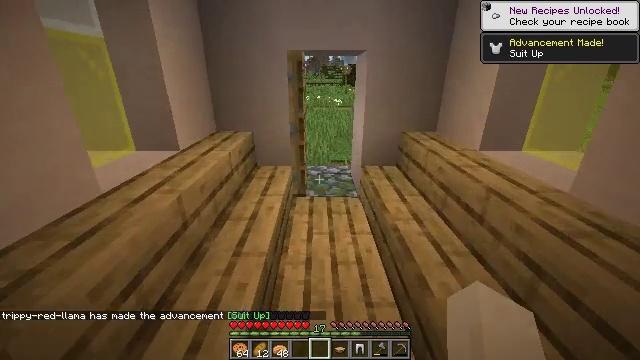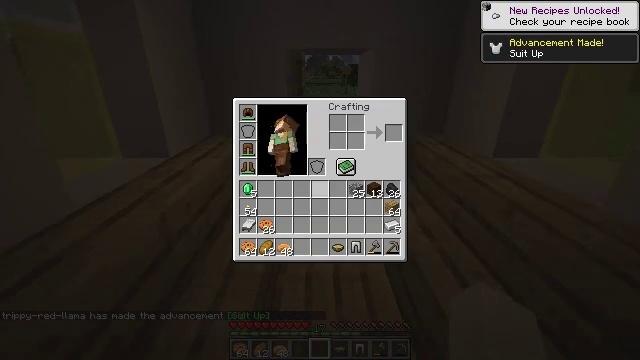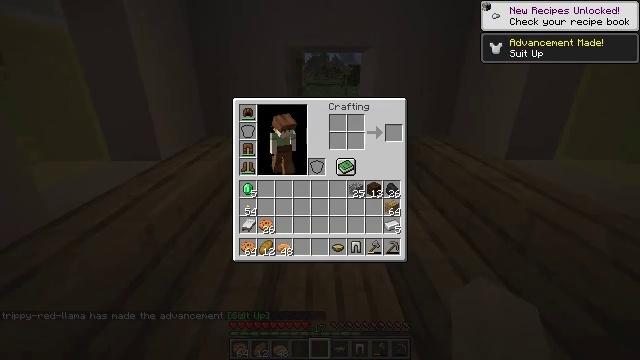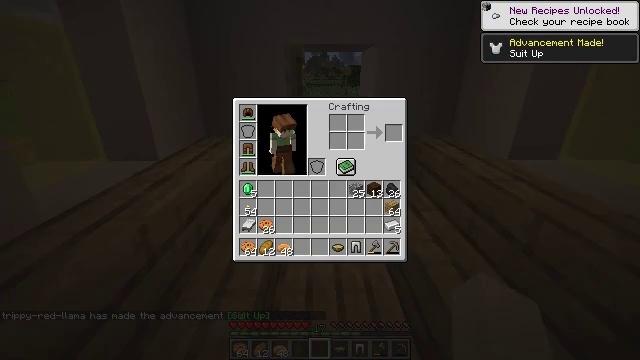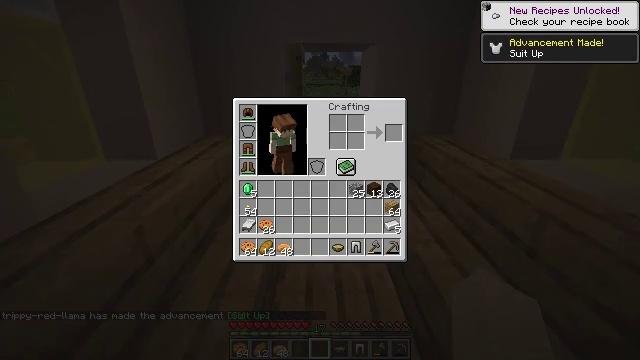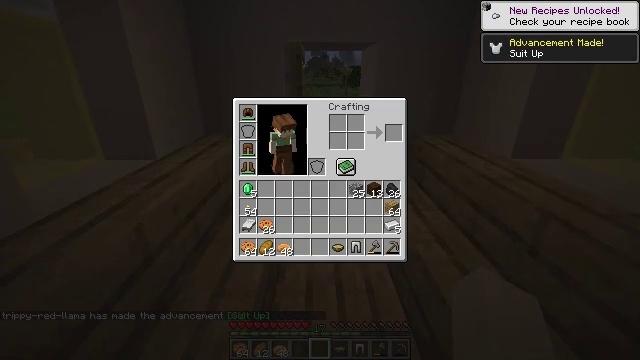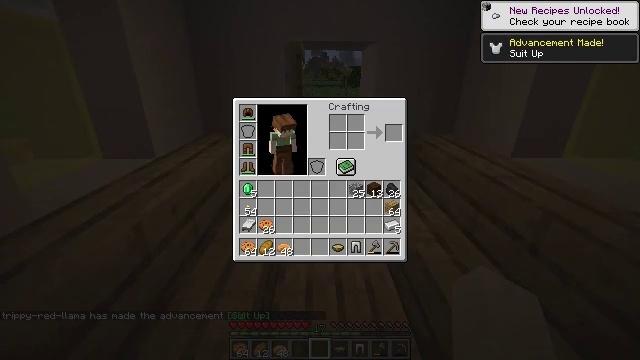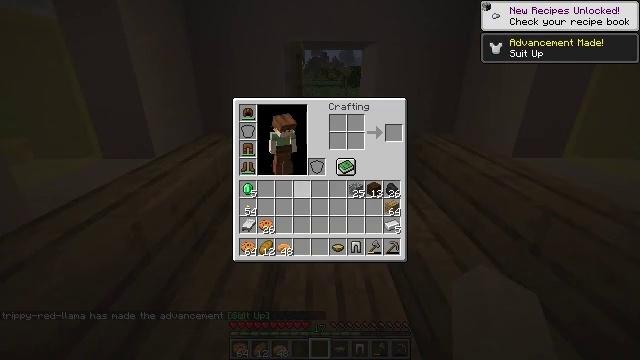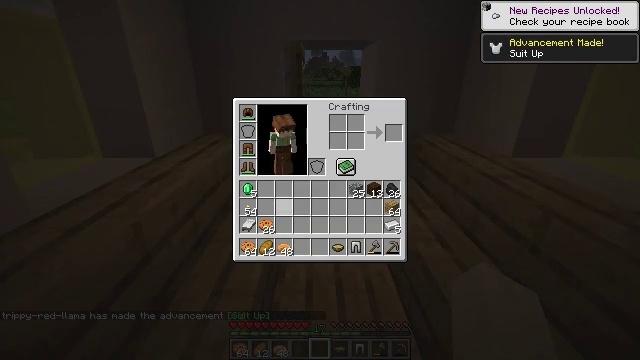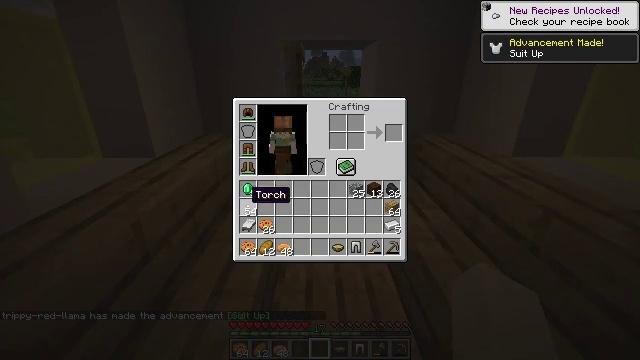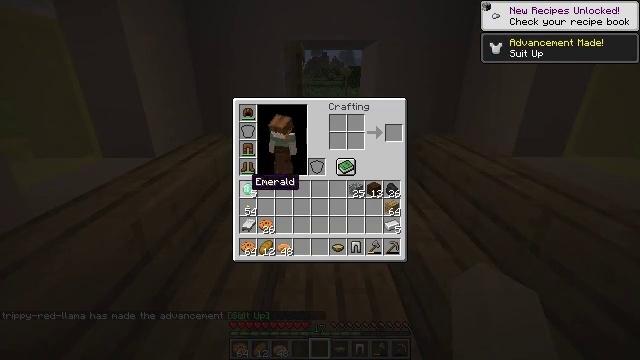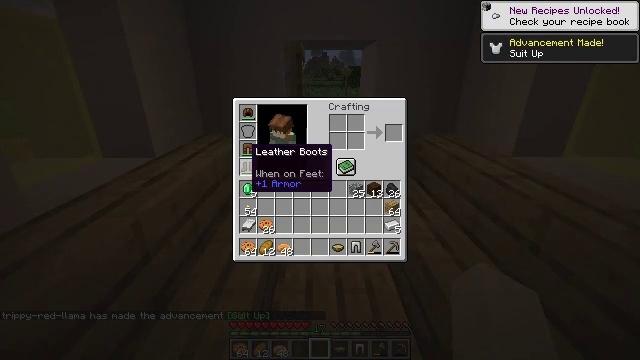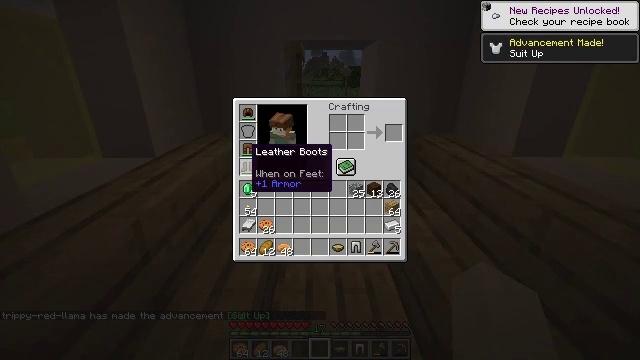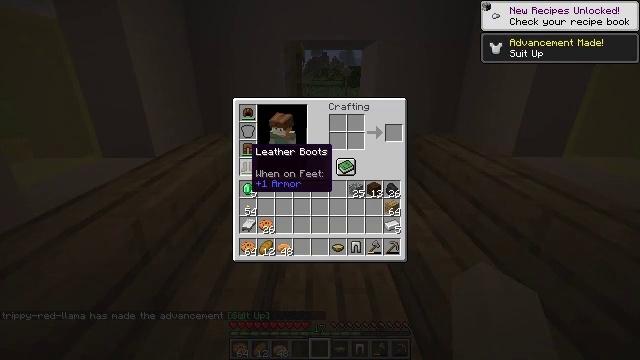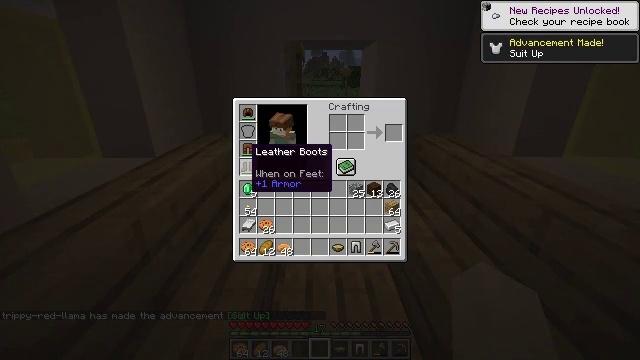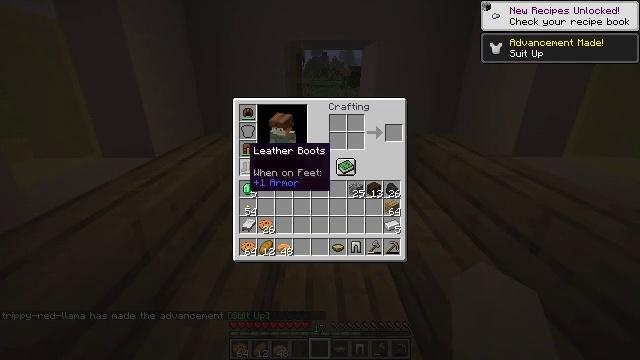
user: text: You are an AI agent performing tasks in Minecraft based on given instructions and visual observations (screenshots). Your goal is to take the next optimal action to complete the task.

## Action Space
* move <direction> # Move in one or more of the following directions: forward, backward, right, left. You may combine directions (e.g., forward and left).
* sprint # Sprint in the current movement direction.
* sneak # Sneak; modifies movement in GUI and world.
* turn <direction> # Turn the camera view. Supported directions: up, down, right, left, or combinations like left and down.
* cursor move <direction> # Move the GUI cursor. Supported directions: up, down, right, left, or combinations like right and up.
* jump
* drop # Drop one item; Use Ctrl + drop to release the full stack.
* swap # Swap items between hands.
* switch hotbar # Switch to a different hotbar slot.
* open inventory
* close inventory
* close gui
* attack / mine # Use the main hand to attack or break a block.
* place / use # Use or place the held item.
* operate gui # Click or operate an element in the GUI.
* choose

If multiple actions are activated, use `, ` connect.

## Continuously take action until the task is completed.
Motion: motion action
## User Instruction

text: Drop leather leggings.
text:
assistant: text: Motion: move forward, close inventory
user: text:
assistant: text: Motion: move forward, close inventory
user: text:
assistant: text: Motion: move forward, close inventory
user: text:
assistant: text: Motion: open gui
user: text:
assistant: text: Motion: no_op
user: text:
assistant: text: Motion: no_op
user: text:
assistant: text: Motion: cursor move left
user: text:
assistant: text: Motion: cursor move left and down
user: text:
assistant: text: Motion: cursor move left
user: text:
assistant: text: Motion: cursor move up
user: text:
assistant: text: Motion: cursor move up
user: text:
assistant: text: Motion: no_op
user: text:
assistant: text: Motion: no_op
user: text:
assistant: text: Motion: no_op
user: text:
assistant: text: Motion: no_op
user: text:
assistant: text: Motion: no_op
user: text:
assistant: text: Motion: no_op
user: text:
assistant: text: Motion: no_op
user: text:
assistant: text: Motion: operate gui
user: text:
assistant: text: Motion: operate gui
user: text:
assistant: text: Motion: no_op
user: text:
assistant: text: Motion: cursor move right and down
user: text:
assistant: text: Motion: cursor move right and down
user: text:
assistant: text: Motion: no_op
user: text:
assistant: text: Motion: no_op
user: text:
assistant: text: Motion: no_op
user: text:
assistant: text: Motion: no_op
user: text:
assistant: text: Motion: no_op
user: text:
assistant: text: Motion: no_op
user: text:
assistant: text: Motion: no_op